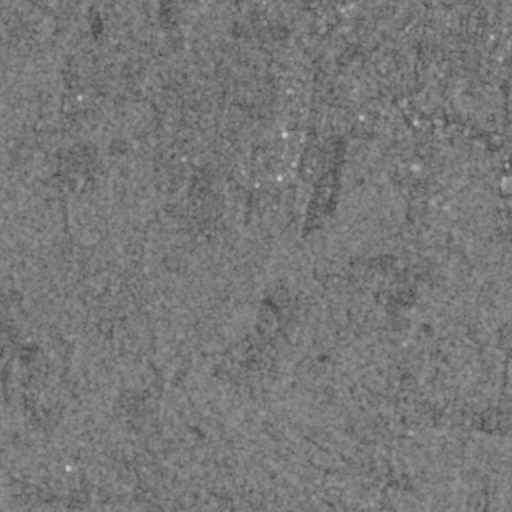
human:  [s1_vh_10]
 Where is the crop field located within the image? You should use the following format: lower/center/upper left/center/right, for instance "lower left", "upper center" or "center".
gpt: The crop field is located in the lower center of the image.
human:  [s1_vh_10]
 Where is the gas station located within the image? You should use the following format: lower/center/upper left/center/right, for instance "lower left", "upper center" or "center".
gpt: The gas station is located in the upper right of the image.
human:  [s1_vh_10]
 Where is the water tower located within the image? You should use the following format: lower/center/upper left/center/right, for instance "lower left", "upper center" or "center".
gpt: The water tower is located in the center right of the image.
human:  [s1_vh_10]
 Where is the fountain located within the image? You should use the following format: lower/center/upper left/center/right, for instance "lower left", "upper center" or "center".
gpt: The fountain is located in the lower right of the image.
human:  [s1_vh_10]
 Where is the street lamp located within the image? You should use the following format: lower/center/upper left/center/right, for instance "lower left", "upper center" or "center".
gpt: The street lamp is located in the upper center of the image.
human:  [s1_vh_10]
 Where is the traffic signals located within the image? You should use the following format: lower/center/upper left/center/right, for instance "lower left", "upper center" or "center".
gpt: The traffic signals is located in the upper right of the image.
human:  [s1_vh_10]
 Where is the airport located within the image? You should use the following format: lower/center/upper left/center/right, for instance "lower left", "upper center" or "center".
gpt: There is no airport in the image.

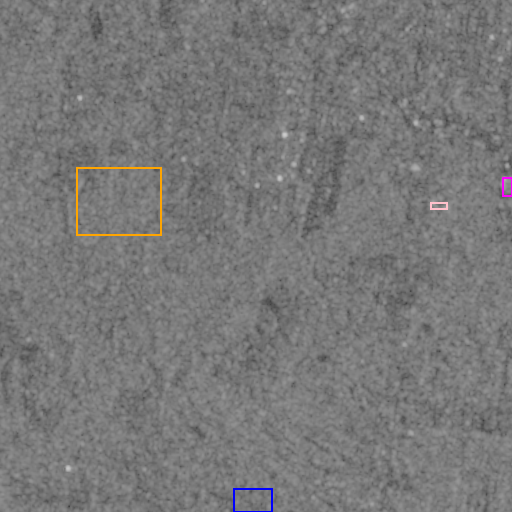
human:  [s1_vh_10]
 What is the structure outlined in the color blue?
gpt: The structure outlined in blue is a crop field.
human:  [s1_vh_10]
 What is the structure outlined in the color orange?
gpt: The structure outlined in orange is a park.
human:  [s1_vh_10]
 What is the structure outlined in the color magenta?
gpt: The structure outlined in magenta is a building.
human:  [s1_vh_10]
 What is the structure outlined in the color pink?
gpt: The structure outlined in pink is a building.
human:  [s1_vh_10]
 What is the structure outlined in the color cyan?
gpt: There is no cyan outline.